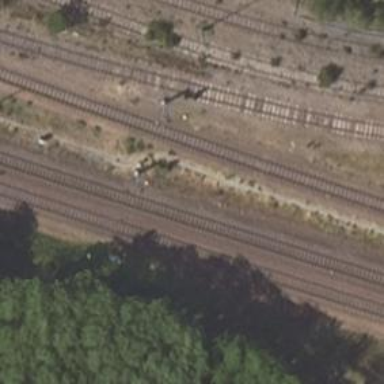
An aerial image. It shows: Railway signal.